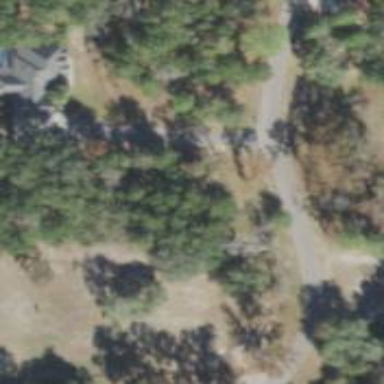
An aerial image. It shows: Driveway.